Question: I found a couple of SQL <URL> on Hacker News today, however I am stuck on solving the second task in Postgres, which I'll describe here:
You have the following, simple table structure:

List the employees who have the biggest salary in their respective departments.
I set up an SQL Fiddle <URL> for you to play with. It should return Terry Robinson, Laura White. Along with their names it should have their salary and department name.
Furthermore, I'd be curious to know of a query which would return Terry Robinsons (maximum salary from the Sales department) and Laura White (maximum salary in the Marketing department) and an empty row for the IT department, with 'null' as the employee; explicitly stating that there are no employees (thus nobody with the highest salary) in that department.
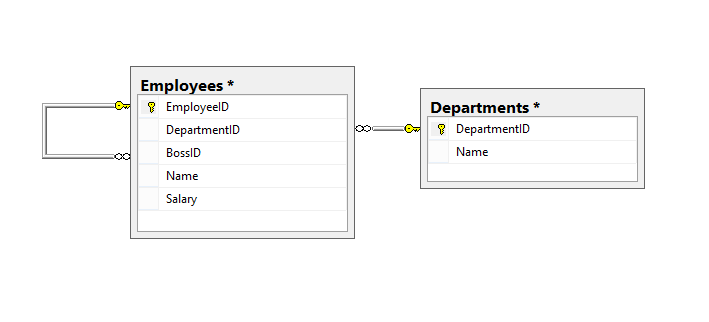
Answer: ### Return one employee with the highest salary per dept.
Use <URL> for a much simpler and faster query that does all you are asking for:
'''
SELECT DISTINCT ON (d.id)
d.id AS department_id, d.name AS department
,e.id AS employee_id, e.name AS employee, e.salary
FROM departments d
LEFT JOIN employees e ON e.department_id = d.id
ORDER BY d.id, e.salary DESC;
'''
<URL>.
Also note the <URL> that keeps departments with no employees in the result.
This picks only 'one' employee per department. If there are multiple sharing the highest salary, you can add more ORDER BY items to pick one in particular. Else, an arbitrary one is picked from peers.
If there are no employees, the department is still listed, with 'NULL' values for employee columns.
You can simply add any columns you need in the 'SELECT' list.
Find a detailed explanation, links and a benchmark for the technique in this related answer:
<URL>
Aside: It is an anti-pattern to use non-descriptive column names like 'name' or 'id'. Should be 'employee_id', 'employee' etc.
### Return all employees with the highest salary per dept.
Use the window function 'rank()' (like <URL>:
'''
SELECT d.name AS department, e.employee, e.salary
FROM departments d
LEFT JOIN (
SELECT name AS employee, salary, department_id
,rank() OVER (PARTITION BY department_id ORDER BY salary DESC) AS rnk
FROM employees e
) e ON e.department_id = d.department_id AND e.rnk = 1;
'''
Same result as with the above query with your example (which has no ties), just a bit slower.